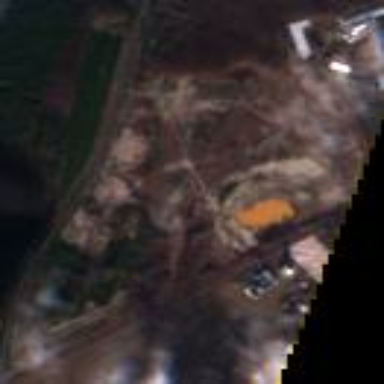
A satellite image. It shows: Brownfield site.